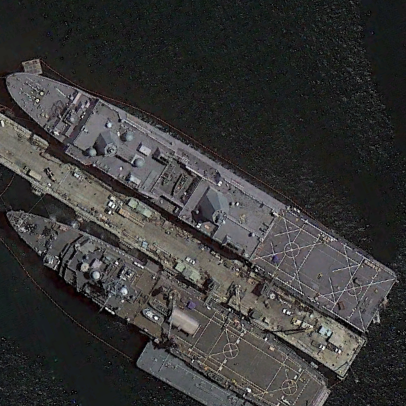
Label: combat